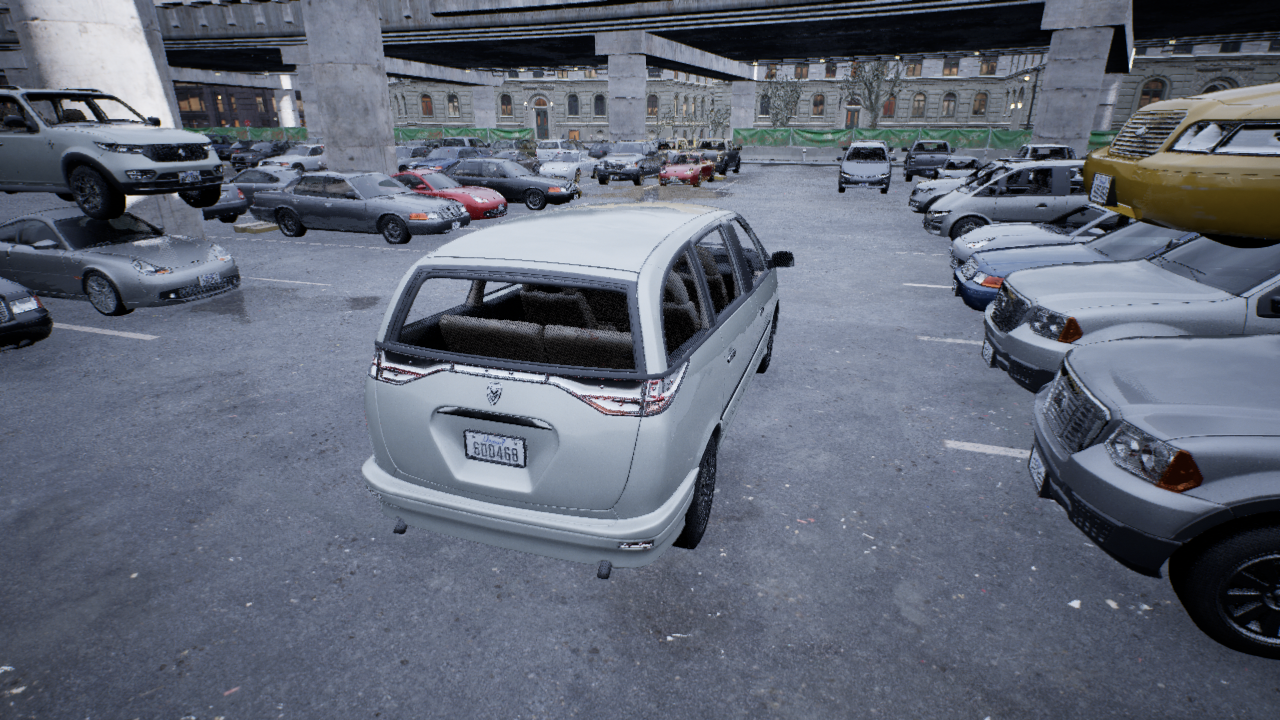
Venue: arterial
Lighting: overcast
Vehicle rig: minivan